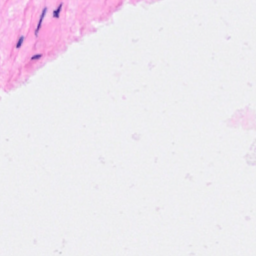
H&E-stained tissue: Breast